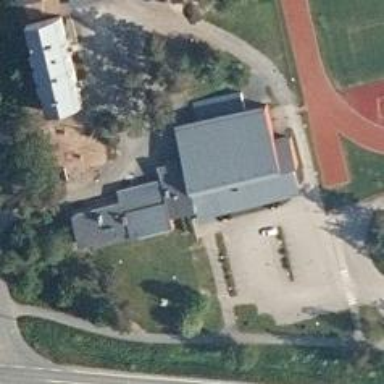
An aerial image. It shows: Sports center with multiple sports facilities.